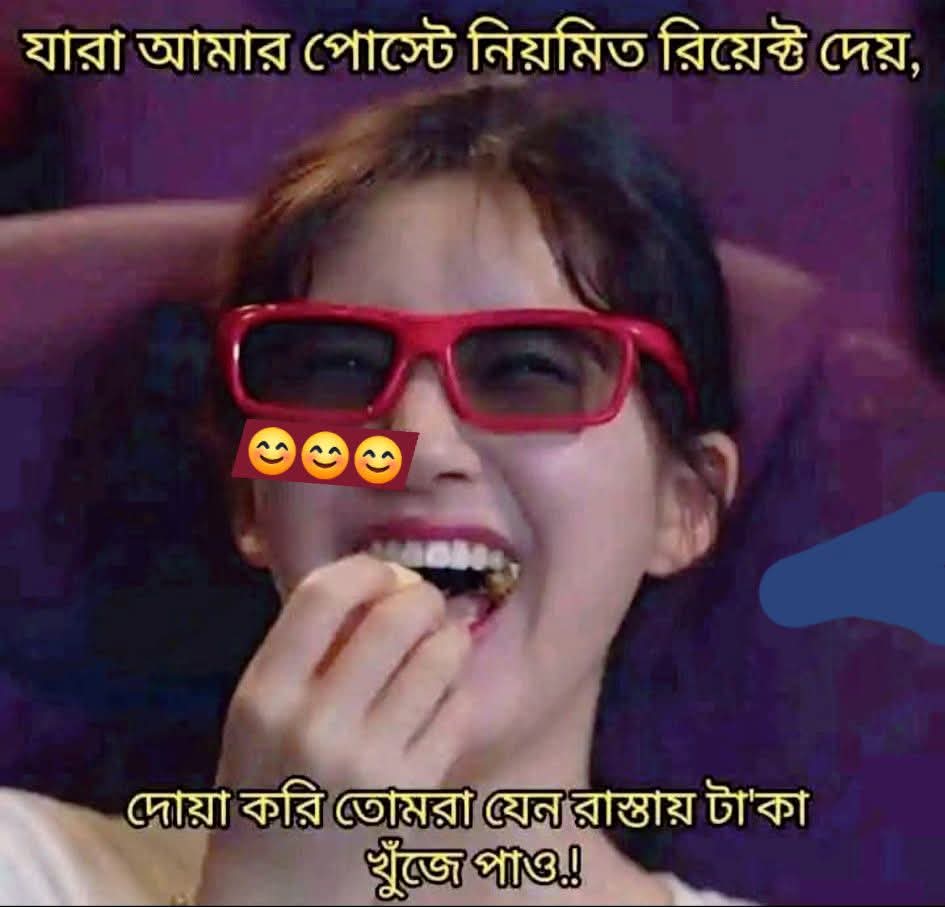
Text: যারা আমার পোস্টে নিয়মিত রিয়েক্ট দেয়,
দোয়া করি তোমরা যেন রাস্তায় টা'কা খুঁজে পাও!!
Label: Non Hate